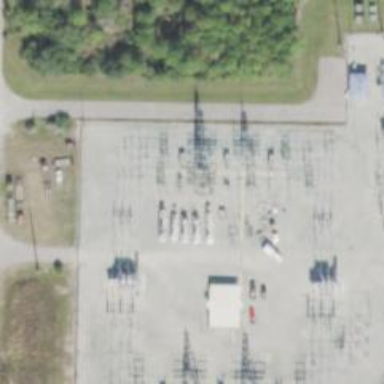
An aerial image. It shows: Switch for power supply.